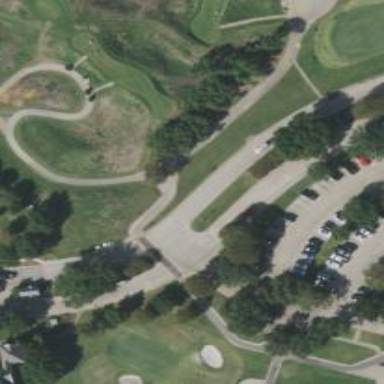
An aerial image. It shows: Path used for both walking and golf.